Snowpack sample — Loveland Pass, Silver Plume, Colorado, USA (1/12/25, 11:40 AM MST)
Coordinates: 39.66, -105.88
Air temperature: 7 °F
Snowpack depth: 140 cm
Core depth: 10 cm
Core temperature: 41 °F
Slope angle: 11°, slope face: 30°
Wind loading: high
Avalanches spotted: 2
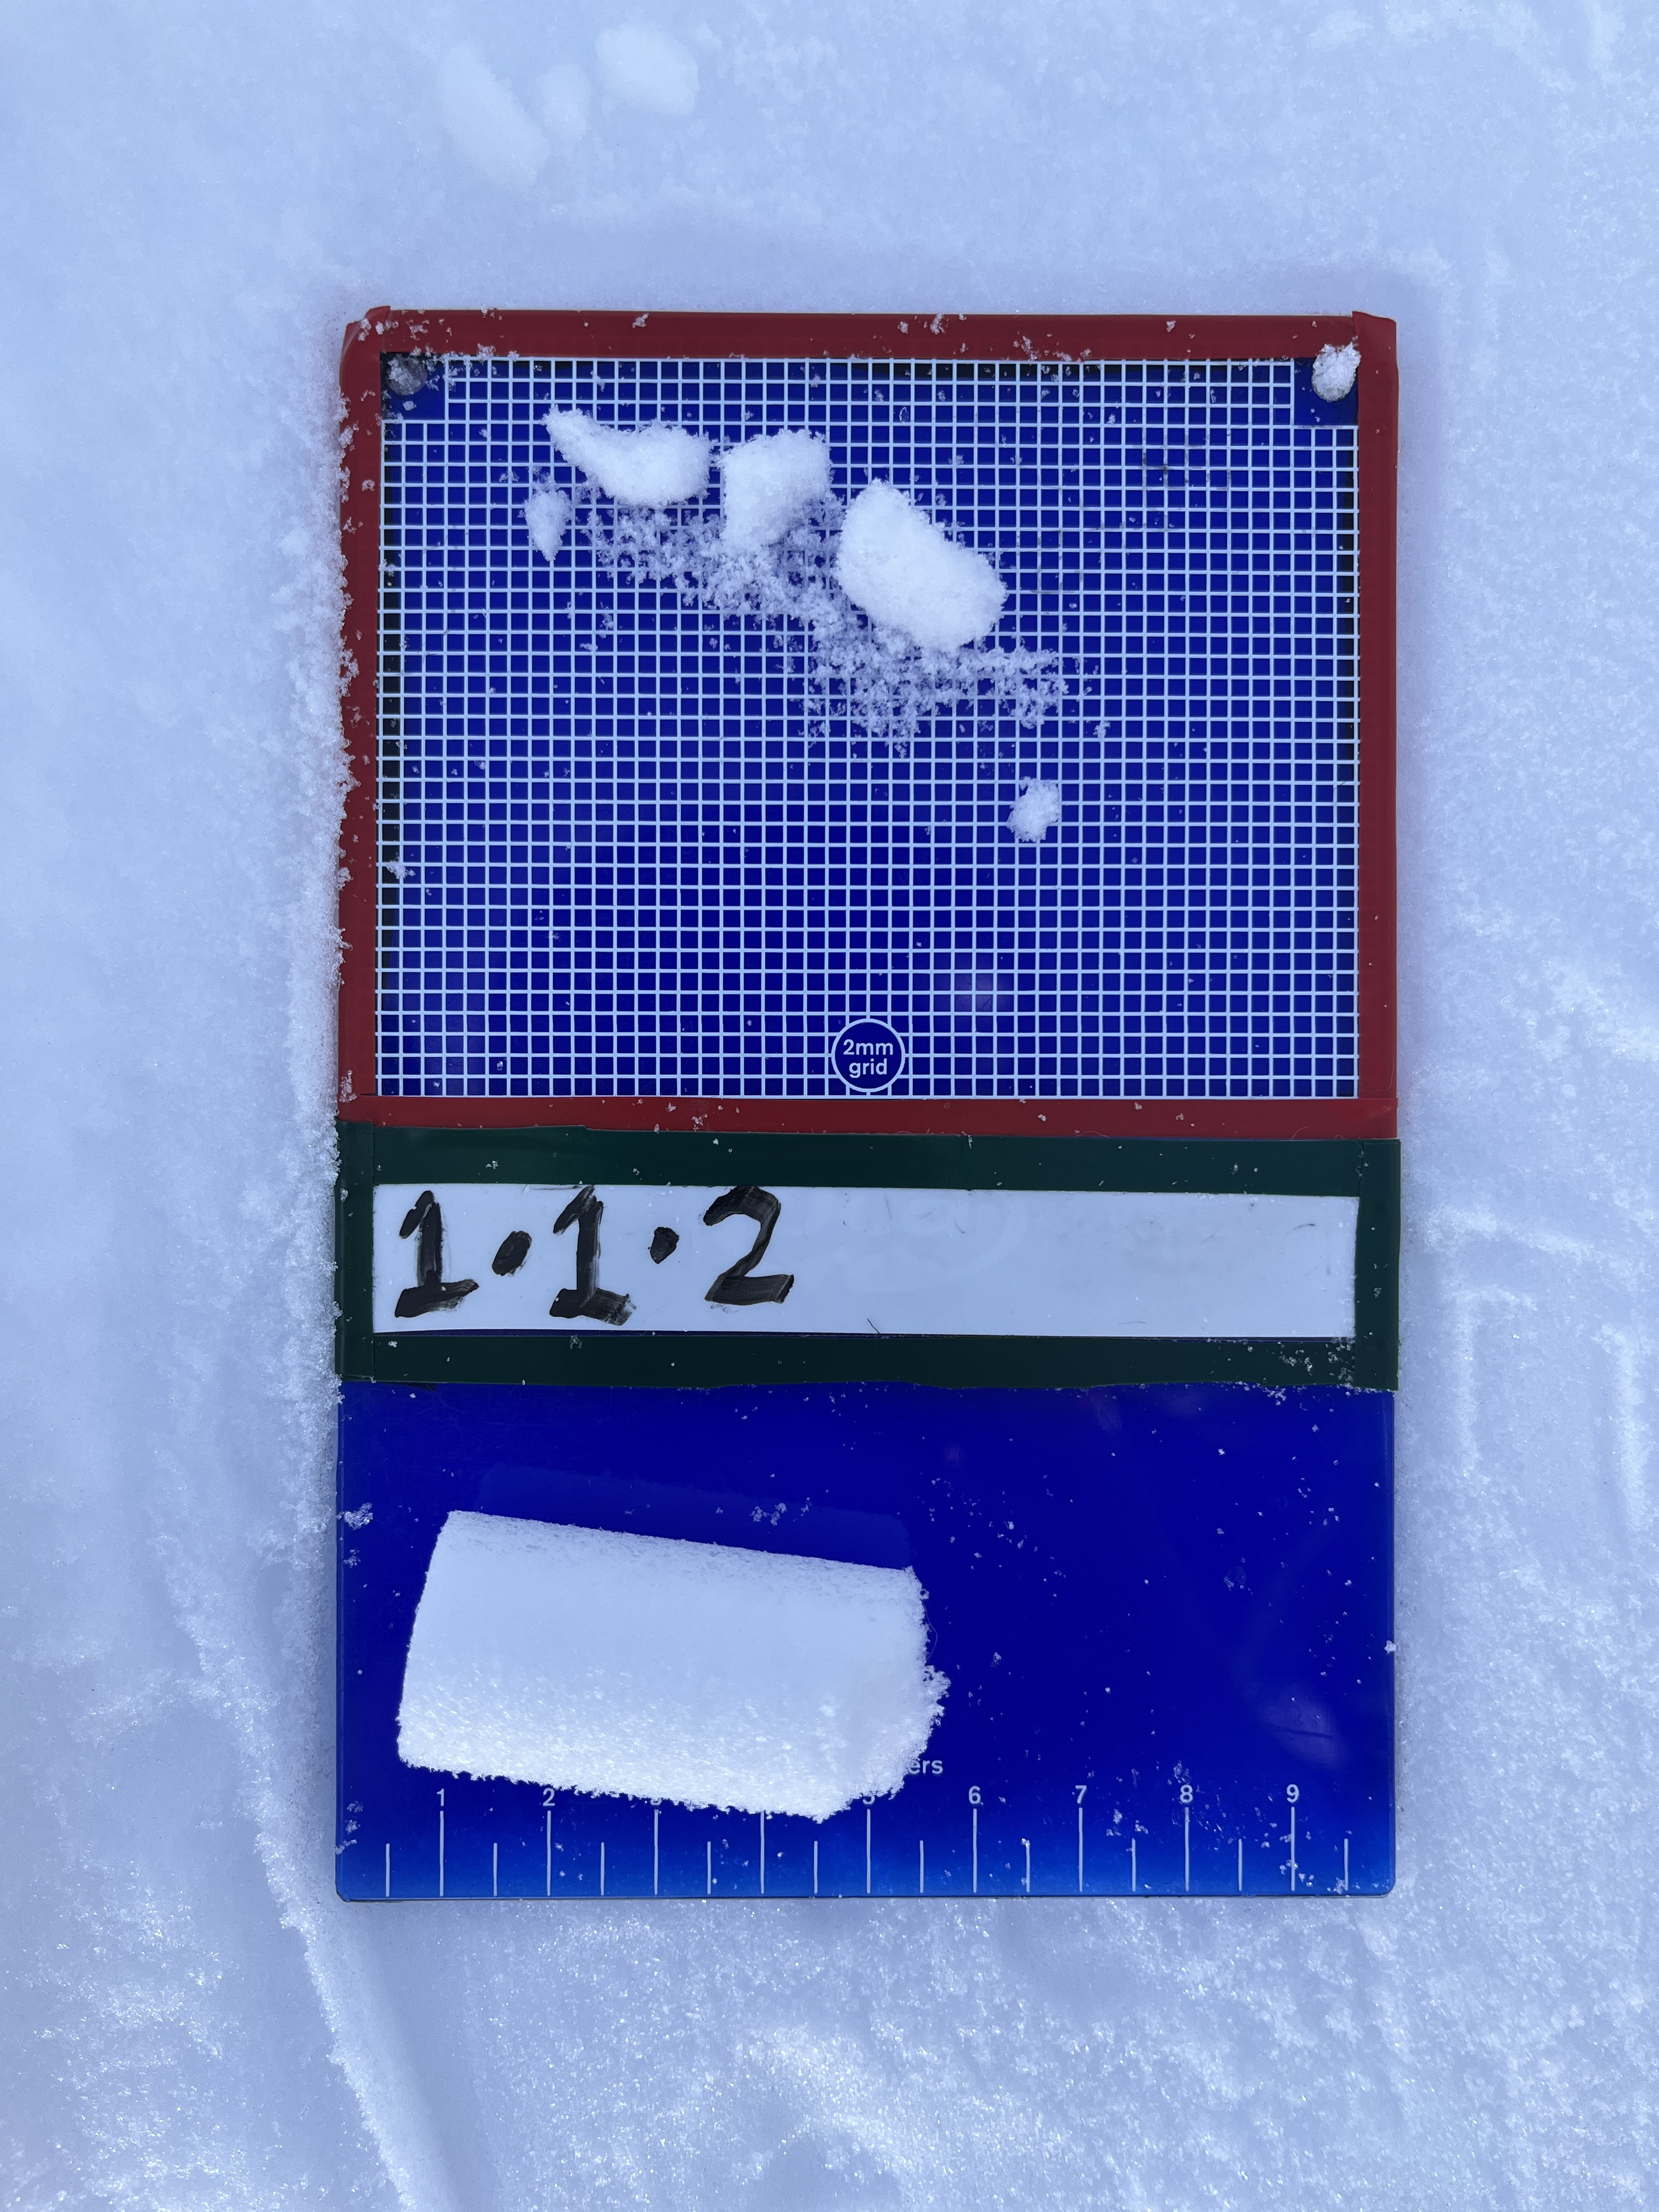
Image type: crystal_card
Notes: Pilot using slightly modified coring method that took too large segment for snow profile picturing, advised not to use in higher level models. Two avalanche on south face nearby, partially cloudy with light snow in the last 24 hours. Lots of wind loading on eastern features.